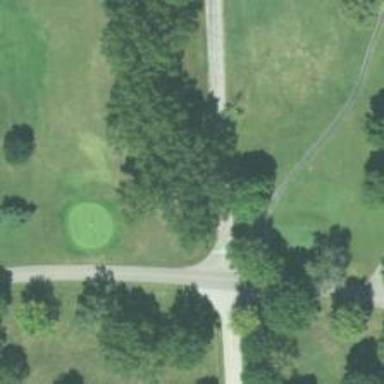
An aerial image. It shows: Golf cartpath that is also road path.